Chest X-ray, PA view. Patient: 53 years old, sex F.
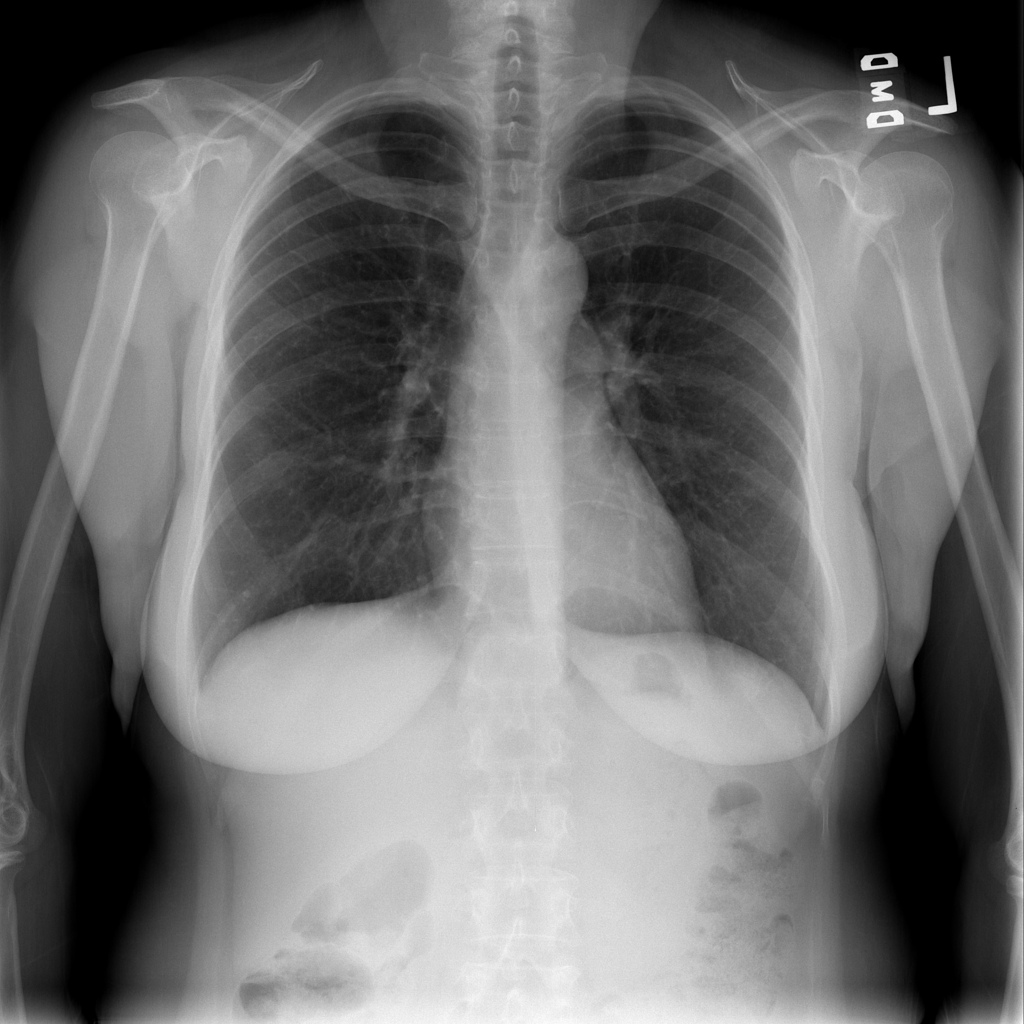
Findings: No Finding